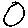
Label: circle